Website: macys
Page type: store-pickup
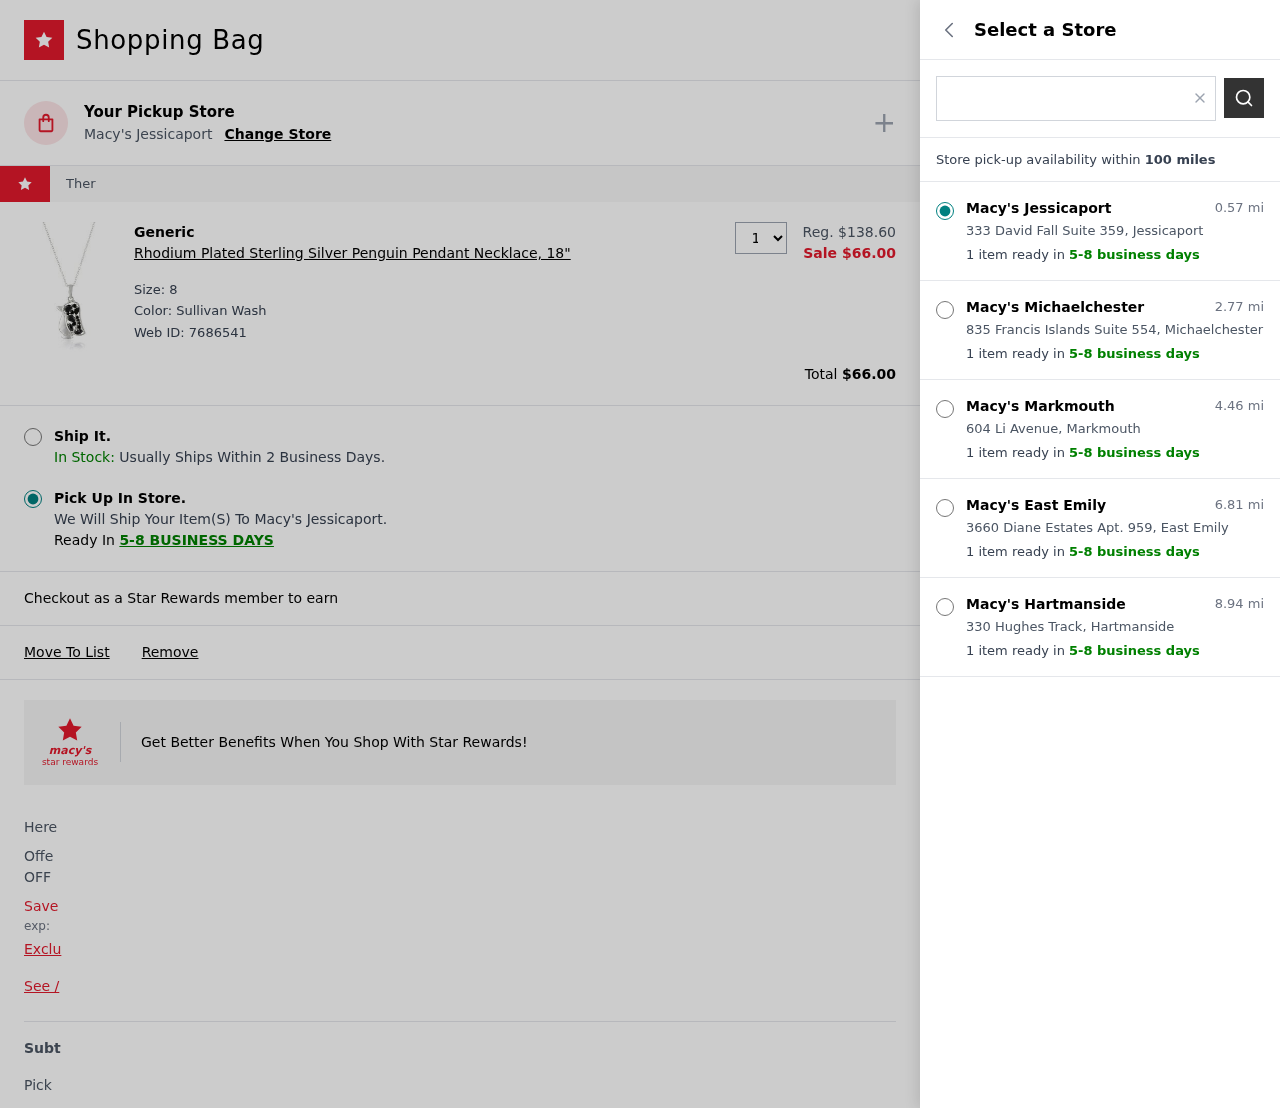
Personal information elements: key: PII_LOCATION1_CITY
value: Jessicaport
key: PII_LOCATION1_STREET
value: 333 David Fall Suite 359
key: PII_LOCATION2_CITY
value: Michaelchester
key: PII_LOCATION2_STREET
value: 835 Francis Islands Suite 554
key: PII_LOCATION3_CITY
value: Markmouth
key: PII_LOCATION3_STREET
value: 604 Li Avenue
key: PII_LOCATION4_CITY
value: East Emily
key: PII_LOCATION4_STREET
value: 3660 Diane Estates Apt. 959
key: PII_LOCATION5_CITY
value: Hartmanside
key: PII_LOCATION5_STREET
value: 330 Hughes Track
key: PII_POSTCODE
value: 66990
Product elements: key: PRODUCT1_BRAND
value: Generic
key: PRODUCT1_NAME
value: Rhodium Plated Sterling Silver Penguin Pendant Necklace, 18"
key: PRODUCT1_PRICE
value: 66
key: PRODUCT1_QUANTITY
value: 1
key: PRODUCT1_ORIGINAL_PRICE
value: $138.60
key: PRODUCT1_WEB_ID
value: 7686541
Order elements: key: ORDER_TOTAL
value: $66.00
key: ORDER_DELIVERY_DATE
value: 5-8 business days
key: ORDER_DELIVERY_DATE
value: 5-8 BUSINESS DAYS
Search elements: key: SEARCH_LOCATION
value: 66990